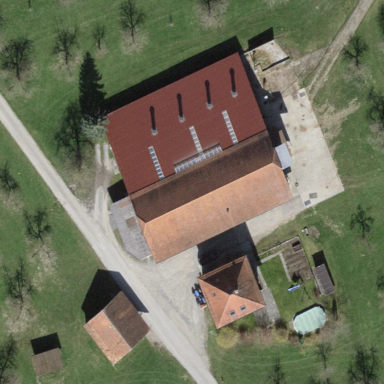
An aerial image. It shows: Farmyard area.